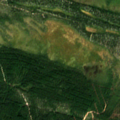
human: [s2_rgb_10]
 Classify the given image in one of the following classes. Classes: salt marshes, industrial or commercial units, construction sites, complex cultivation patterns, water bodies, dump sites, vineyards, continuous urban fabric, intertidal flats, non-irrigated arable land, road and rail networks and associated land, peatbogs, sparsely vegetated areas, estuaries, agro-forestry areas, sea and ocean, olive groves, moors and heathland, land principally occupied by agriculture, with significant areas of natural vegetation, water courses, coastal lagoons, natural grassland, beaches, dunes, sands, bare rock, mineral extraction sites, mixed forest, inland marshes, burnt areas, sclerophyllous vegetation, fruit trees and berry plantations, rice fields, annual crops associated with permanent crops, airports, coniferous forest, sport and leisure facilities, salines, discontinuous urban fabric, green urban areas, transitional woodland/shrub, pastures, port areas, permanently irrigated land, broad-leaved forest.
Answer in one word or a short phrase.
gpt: coniferous forest, mixed forest, transitional woodland/shrub, peatbogs